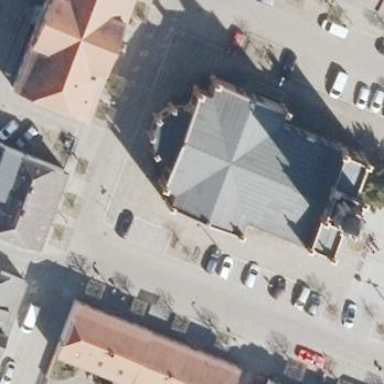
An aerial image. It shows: Place of worship with grey roof and brown building color. It is church with various architectural details.